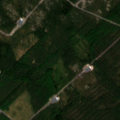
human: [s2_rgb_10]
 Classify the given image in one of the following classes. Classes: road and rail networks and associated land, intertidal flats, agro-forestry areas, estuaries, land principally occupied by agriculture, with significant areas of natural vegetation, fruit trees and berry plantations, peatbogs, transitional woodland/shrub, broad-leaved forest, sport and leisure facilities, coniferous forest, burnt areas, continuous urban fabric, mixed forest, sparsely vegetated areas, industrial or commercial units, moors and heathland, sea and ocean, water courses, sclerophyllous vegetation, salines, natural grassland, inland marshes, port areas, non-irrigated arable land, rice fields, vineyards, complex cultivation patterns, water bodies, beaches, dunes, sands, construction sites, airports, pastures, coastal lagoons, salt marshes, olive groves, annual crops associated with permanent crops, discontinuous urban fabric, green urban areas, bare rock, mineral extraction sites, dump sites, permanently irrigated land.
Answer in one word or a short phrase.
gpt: coniferous forest, mixed forest